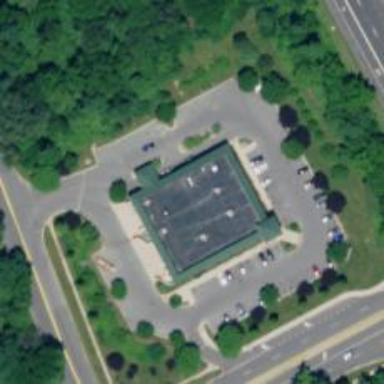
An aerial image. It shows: Pharmacy providing healthcare services.